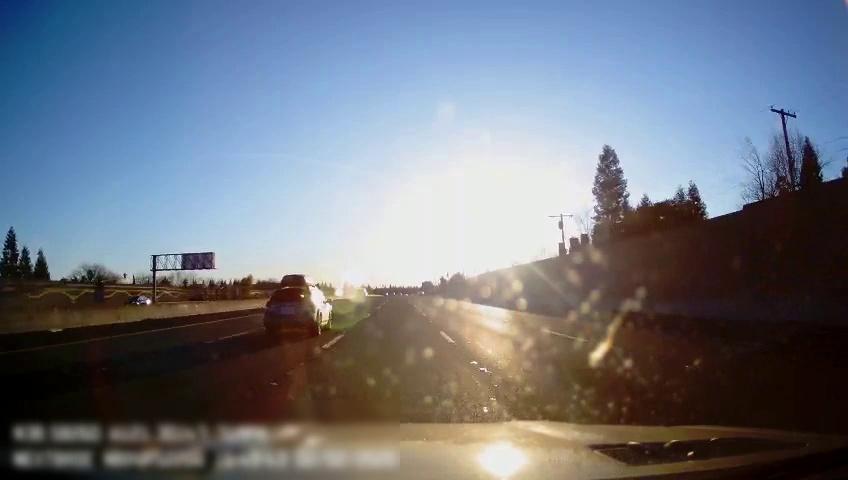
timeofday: Day
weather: Sunny
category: Drivable Space
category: Vehicles | SUV
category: Vehicles | SUV
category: Vehicles | Car
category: Lanes | Alternate Lane
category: Lanes | Alternate Lane
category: Lanes | Current Lane
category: Lanes | Current Lane
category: Lanes | Alternate Lane